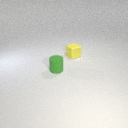
small green rubber cylinder to the left of small yellow rubber cube